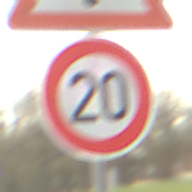
Verkehrszeichen: Geschwindigkeit20
Zusatzzeichen oben: Gefahrenstelle
Umgebung: Outdoor, Suburban
Tageszeit: MorningAfternoon
Wetter: Overcast
Licht: Natural
Jahreszeit: NotSpecified
Kontrast: LowContrast